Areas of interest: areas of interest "Yongchuan Da'an General Aviation Airport"
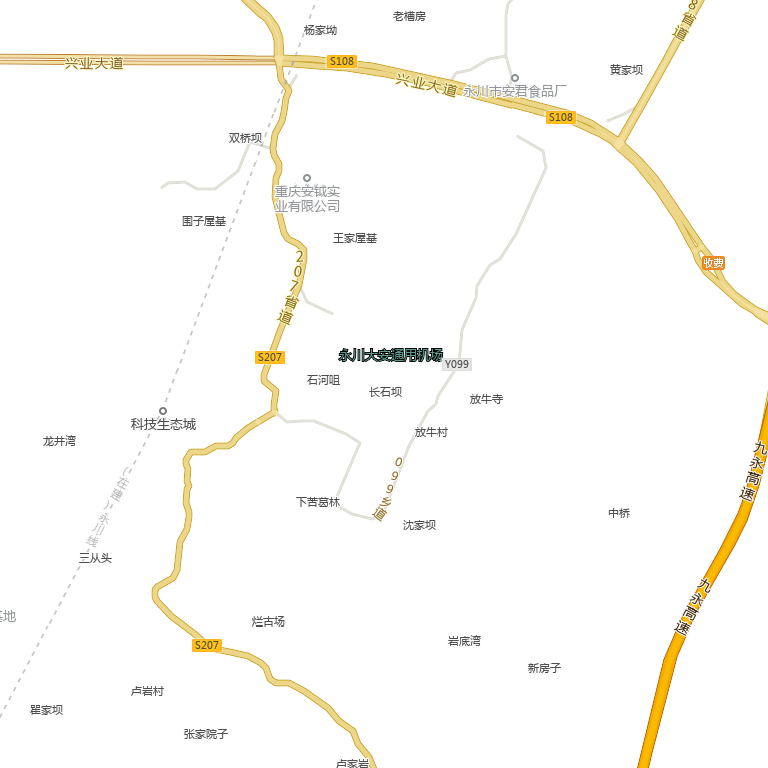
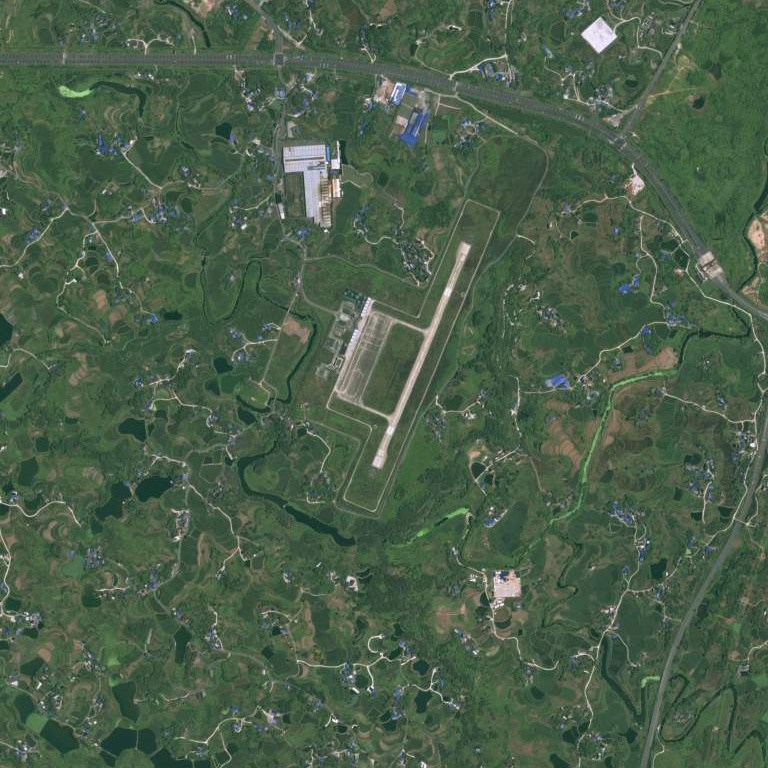